Field crop: maize
Growth stage: 2
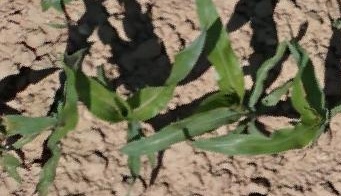
Species: maize